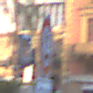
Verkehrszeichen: VerbotKraftfahrzeuge
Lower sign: BesondereFahrzeugeUndTransportgueter1
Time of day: SunriseSunset
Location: Outdoor (Urban)
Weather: PartlyCloudy
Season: NotSpecified
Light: Natural